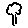
Label: tree